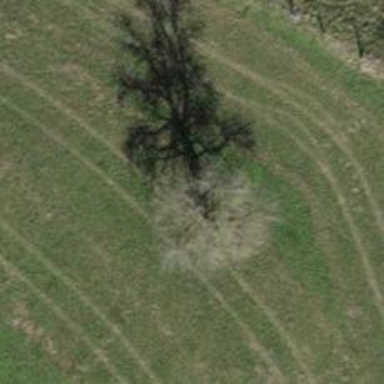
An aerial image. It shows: Beautiful tree in nature.